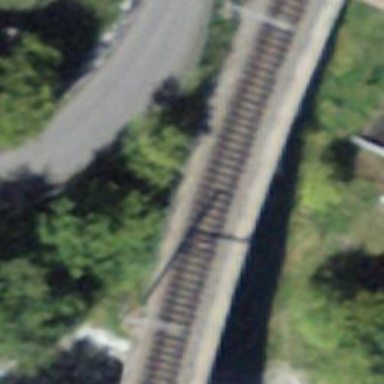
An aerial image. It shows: Single-track electrified railway with contact line.